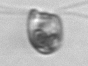
Label: flagellate_morphotype1